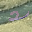
Label: 2